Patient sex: F
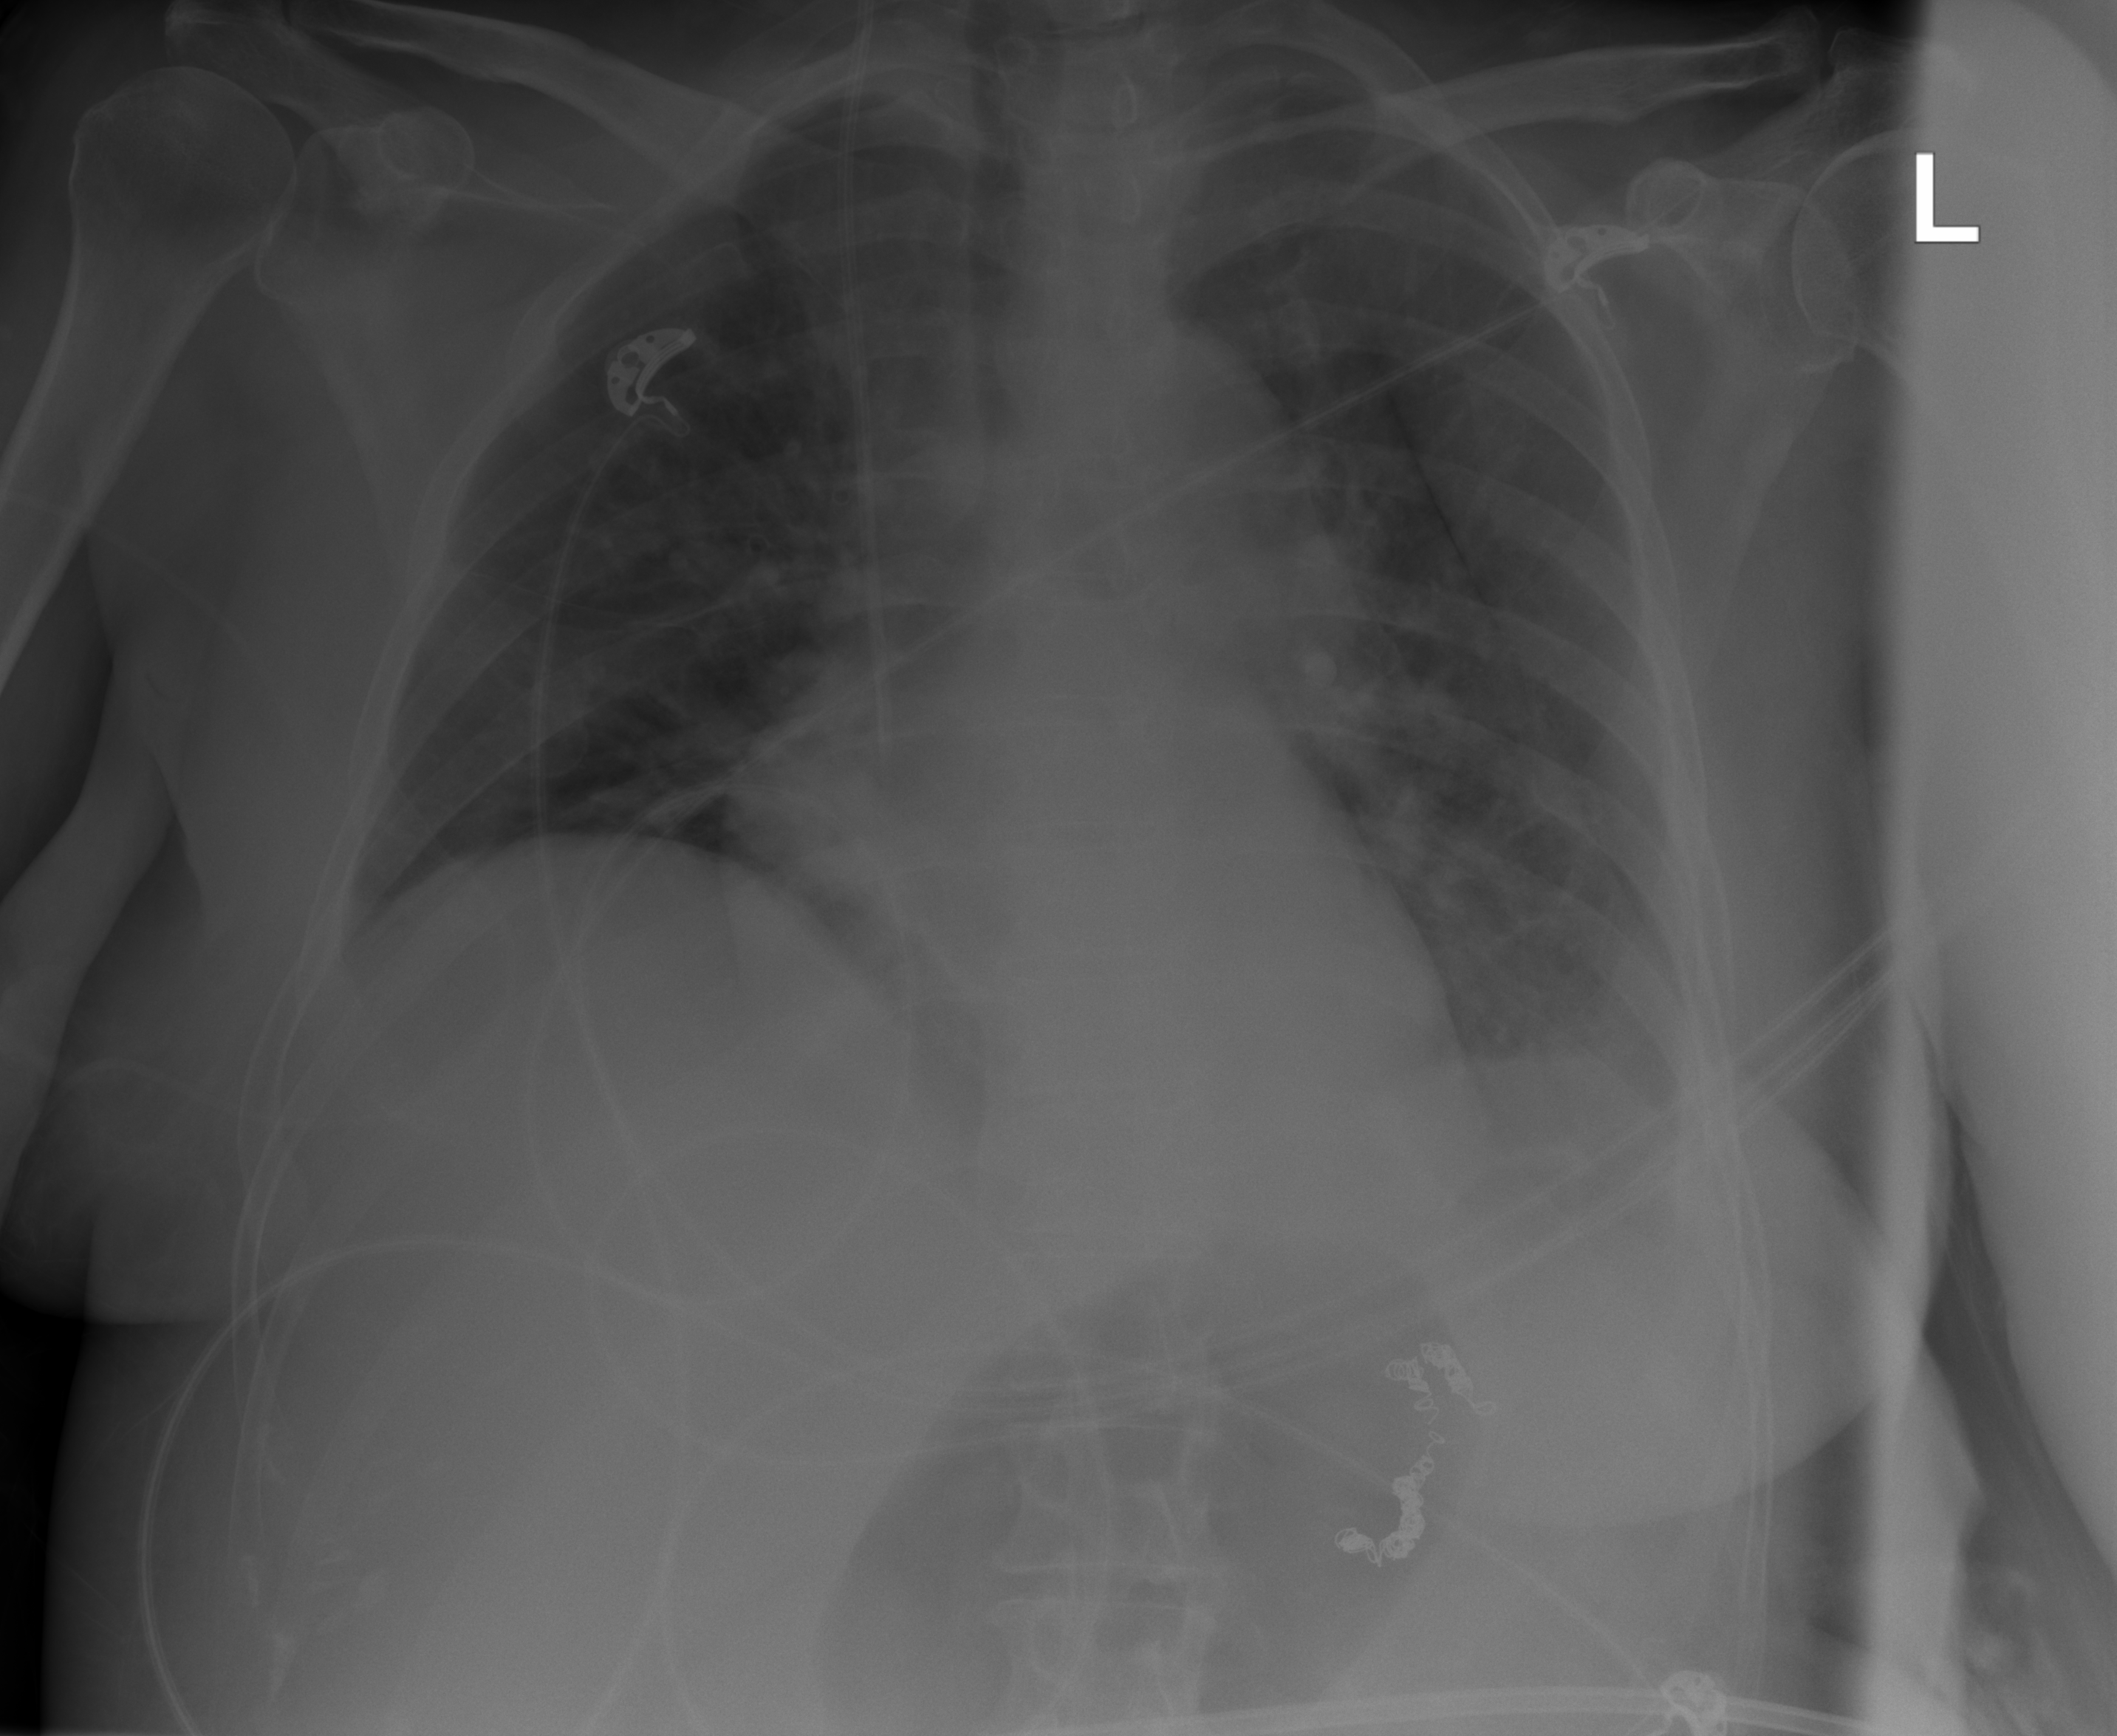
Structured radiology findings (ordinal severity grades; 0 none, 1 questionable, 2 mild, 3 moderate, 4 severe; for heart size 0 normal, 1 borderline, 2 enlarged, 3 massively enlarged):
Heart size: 0
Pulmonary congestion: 2
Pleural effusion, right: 0
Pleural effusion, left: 2
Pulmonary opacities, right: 0
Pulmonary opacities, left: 2
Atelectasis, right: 1
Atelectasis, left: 2